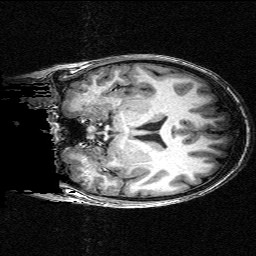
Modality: T1w
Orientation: coronal
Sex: female
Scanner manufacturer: siemens
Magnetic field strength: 3 T
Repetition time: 2.3 s
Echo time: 0.00336 s